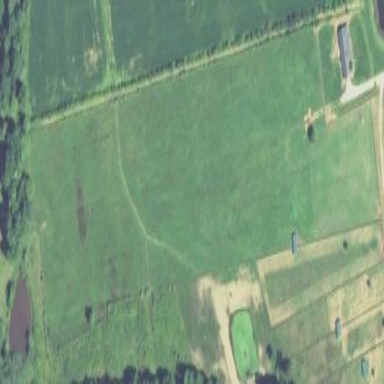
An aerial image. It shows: Pasture used as meadow.